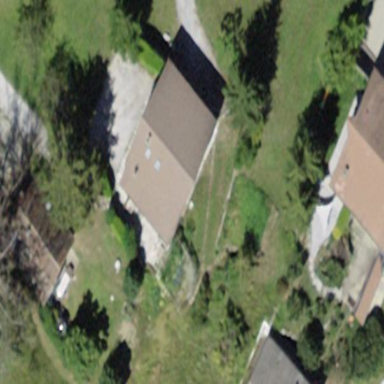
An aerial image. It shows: Detached building.